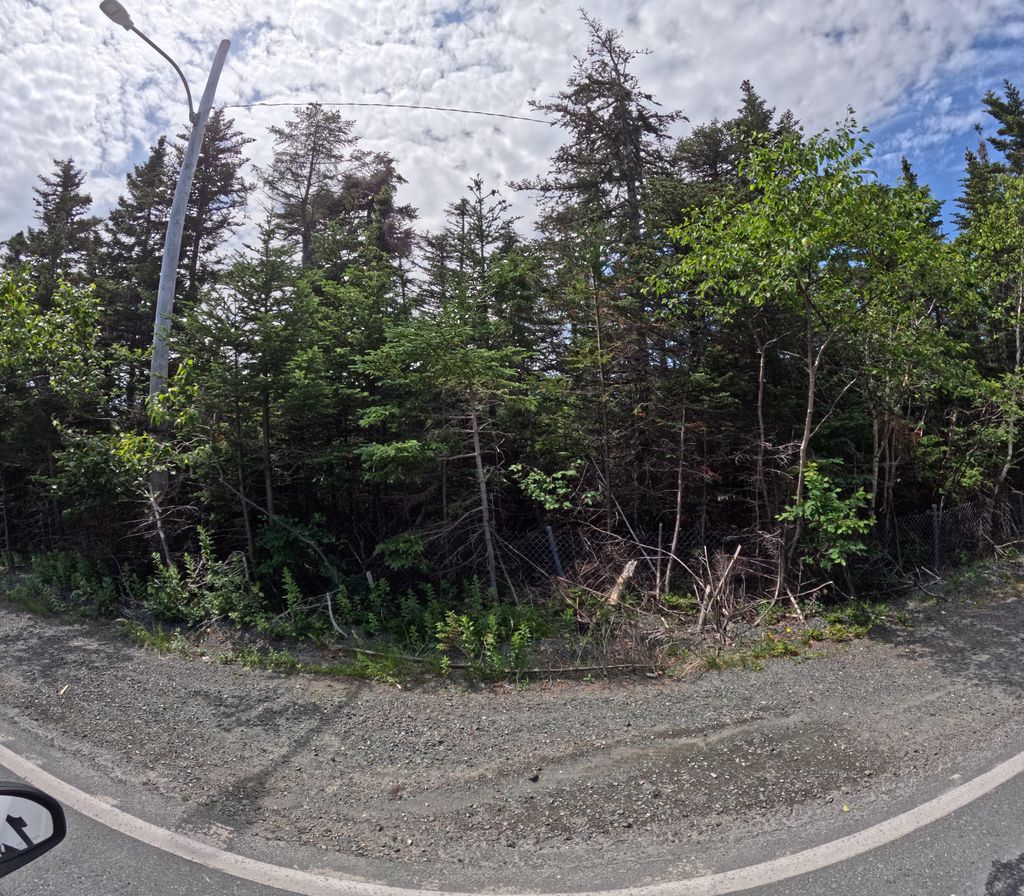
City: st_johns